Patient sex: M
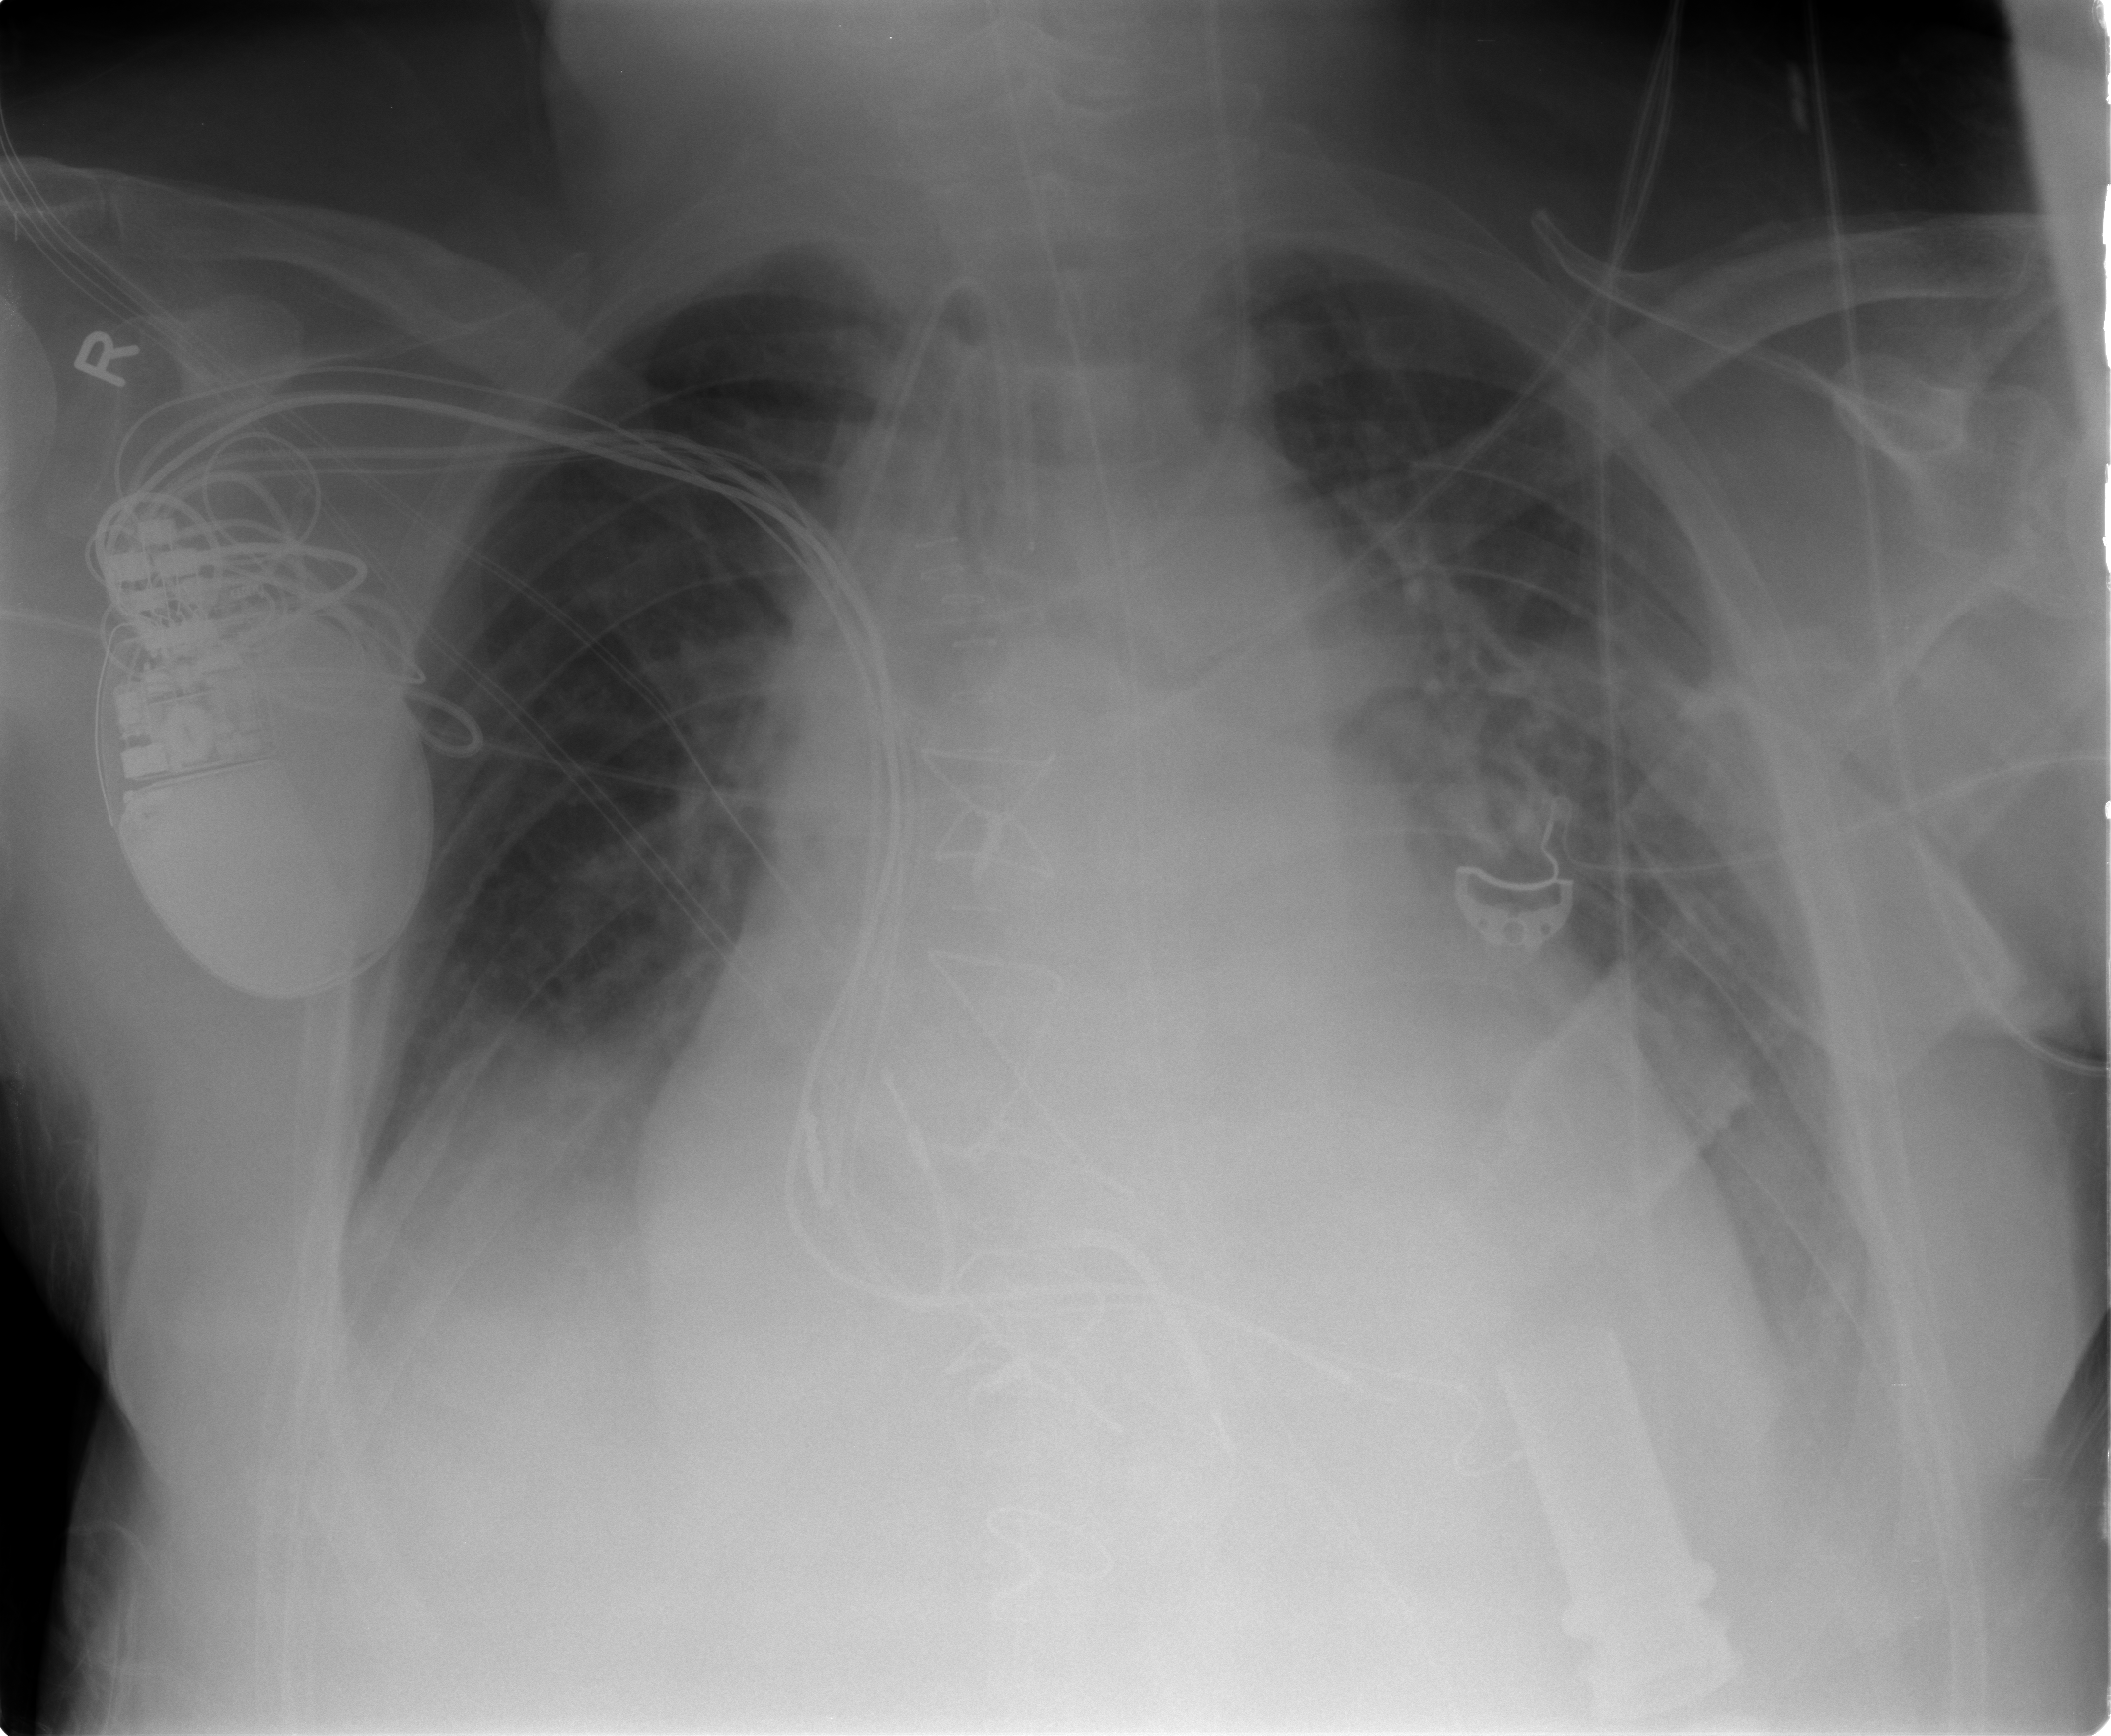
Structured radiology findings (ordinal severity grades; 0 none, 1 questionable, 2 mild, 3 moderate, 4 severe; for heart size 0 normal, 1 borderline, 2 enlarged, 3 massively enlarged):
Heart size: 2
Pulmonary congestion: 1
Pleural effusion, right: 1
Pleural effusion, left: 1
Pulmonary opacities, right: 0
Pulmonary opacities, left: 0
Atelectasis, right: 1
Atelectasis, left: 1